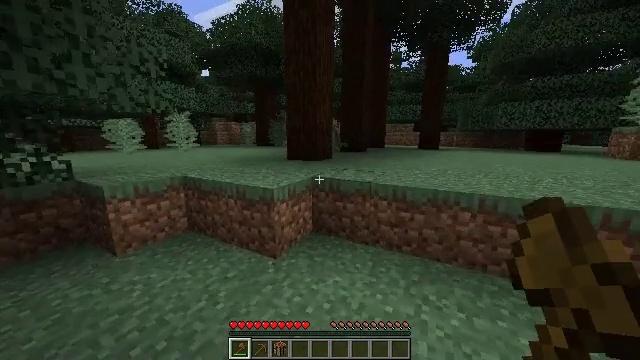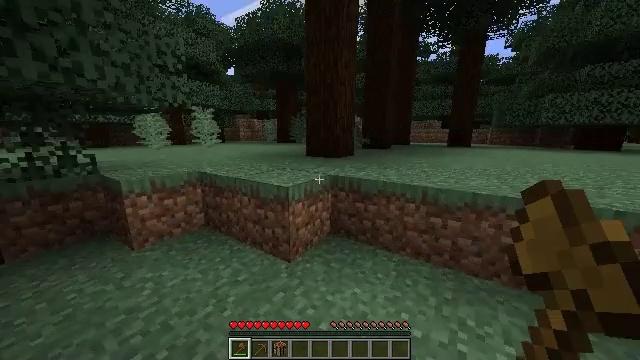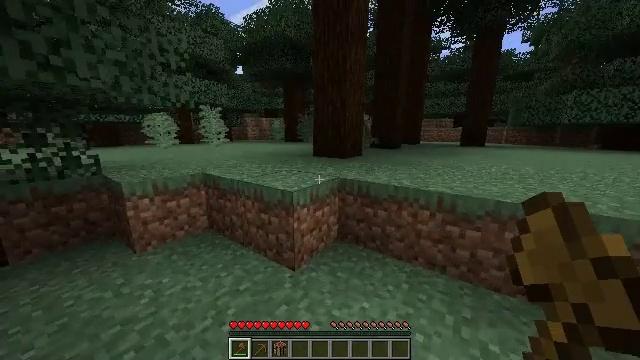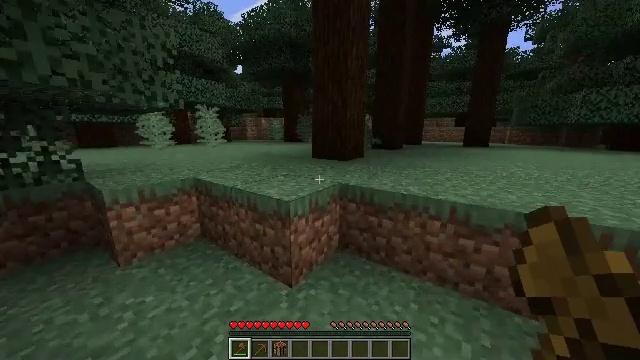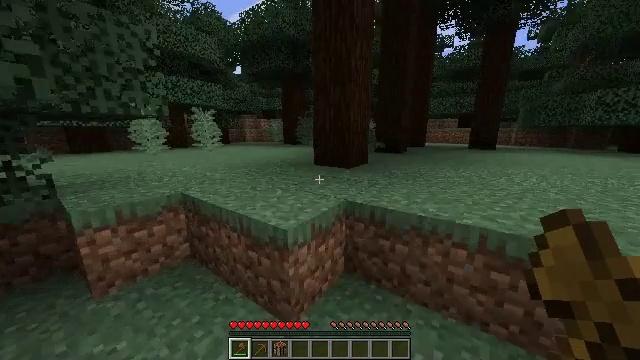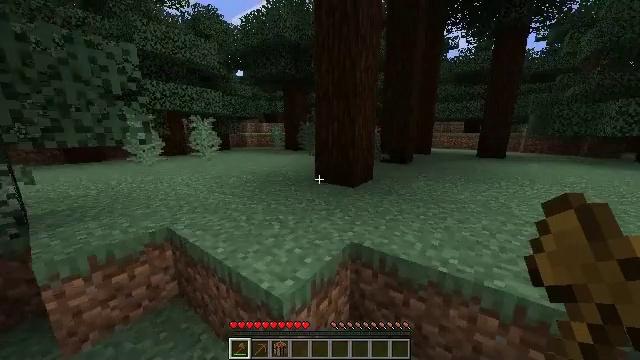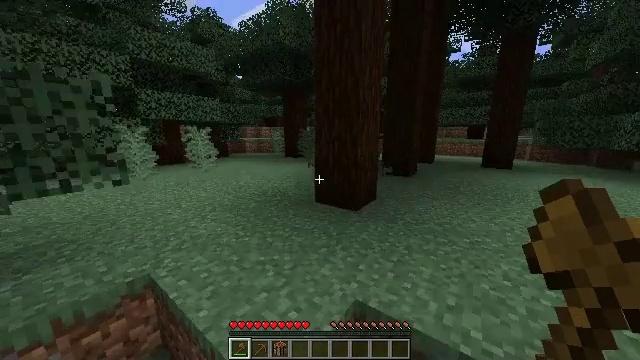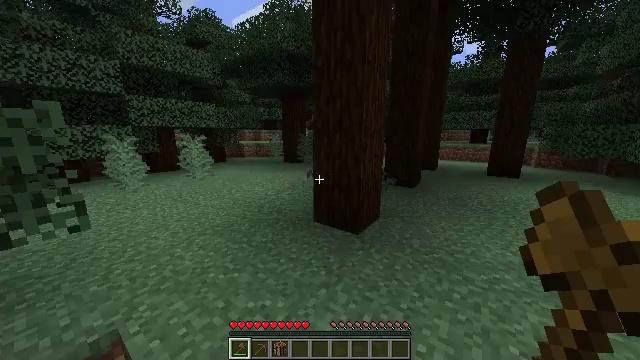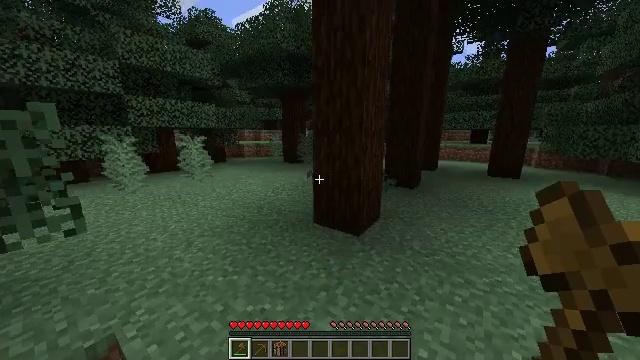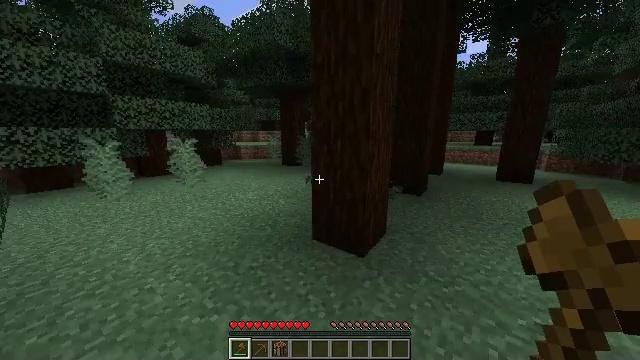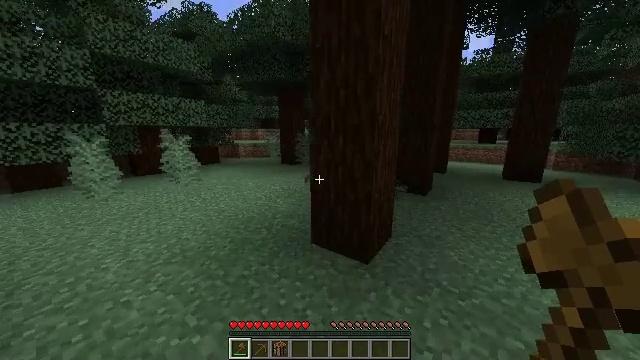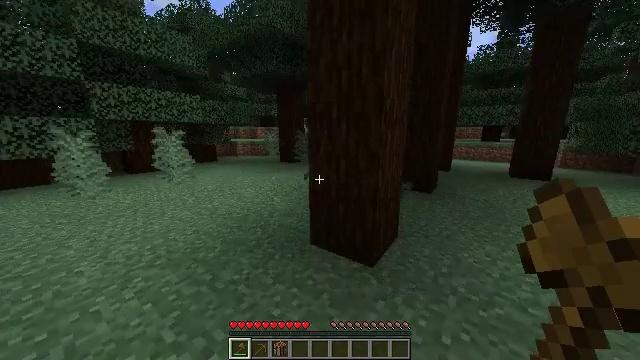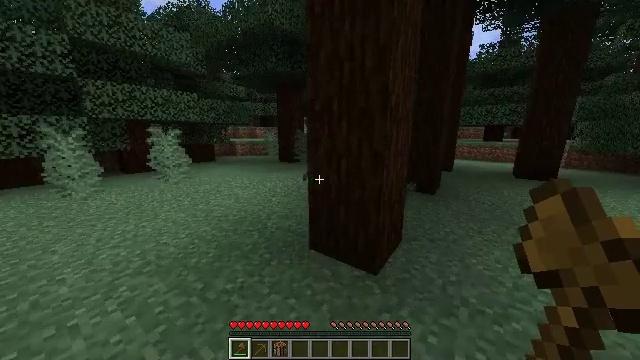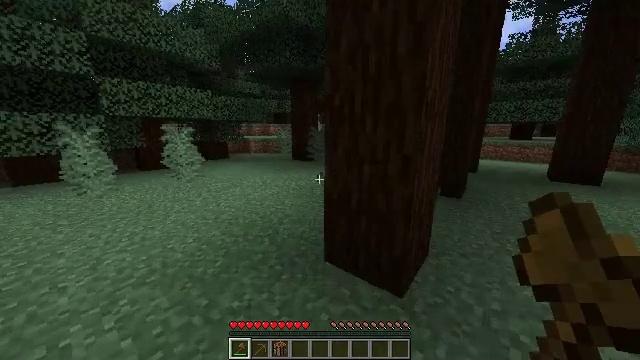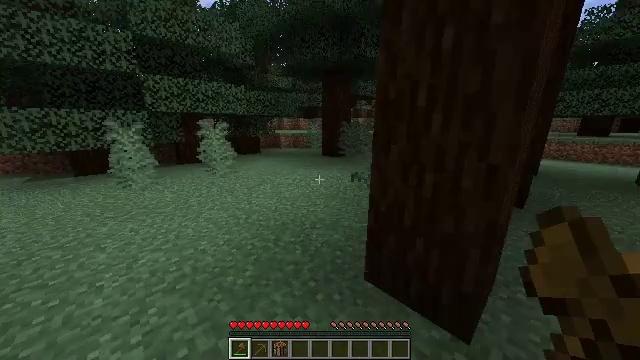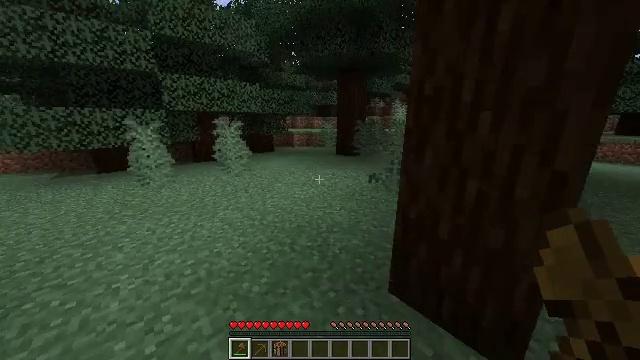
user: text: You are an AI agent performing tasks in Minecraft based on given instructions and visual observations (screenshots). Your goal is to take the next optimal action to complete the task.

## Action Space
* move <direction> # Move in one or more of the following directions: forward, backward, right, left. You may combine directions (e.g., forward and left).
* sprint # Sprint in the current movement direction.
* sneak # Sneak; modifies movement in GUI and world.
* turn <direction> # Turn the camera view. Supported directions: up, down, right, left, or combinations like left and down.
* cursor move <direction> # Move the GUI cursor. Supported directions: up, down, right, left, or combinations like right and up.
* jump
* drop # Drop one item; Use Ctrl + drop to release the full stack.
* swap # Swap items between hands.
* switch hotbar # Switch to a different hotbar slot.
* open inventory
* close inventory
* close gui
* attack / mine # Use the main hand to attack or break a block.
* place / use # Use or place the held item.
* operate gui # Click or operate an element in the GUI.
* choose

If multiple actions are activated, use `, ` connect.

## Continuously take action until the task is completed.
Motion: motion action
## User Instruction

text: Kill the rabbit.
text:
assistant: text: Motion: move forward, turn left
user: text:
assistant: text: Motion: move forward, turn left
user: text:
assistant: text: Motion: move forward
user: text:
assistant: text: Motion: move forward, jump
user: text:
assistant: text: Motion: move forward, jump
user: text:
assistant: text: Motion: move forward, jump
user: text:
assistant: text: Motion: move forward, jump
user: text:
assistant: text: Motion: move forward, jump
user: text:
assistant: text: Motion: move forward
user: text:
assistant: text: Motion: move forward
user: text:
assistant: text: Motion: move forward
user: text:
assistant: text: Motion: move forward and move left
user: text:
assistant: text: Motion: move forward and move left, turn left
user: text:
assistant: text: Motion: move forward and move left, turn left and down
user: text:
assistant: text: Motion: move forward and move left, turn left
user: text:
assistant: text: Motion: move forward
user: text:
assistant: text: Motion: move forward
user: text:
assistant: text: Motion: move forward
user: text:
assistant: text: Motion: move forward
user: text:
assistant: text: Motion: move forward
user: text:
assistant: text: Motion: move forward
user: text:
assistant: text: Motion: move forward
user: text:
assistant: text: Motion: move forward
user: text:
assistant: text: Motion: move forward
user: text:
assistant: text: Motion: move forward
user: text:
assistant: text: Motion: move forward
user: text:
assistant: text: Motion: move forward
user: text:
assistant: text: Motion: move forward
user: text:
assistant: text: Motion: move forward
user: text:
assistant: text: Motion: move forward